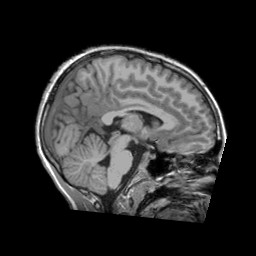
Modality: T1w
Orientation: sagittal
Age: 12
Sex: male
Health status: ill